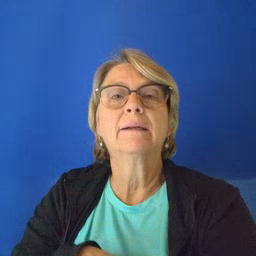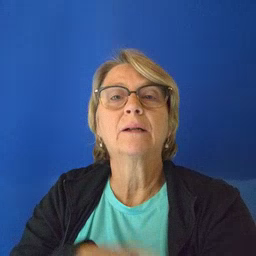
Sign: hen